Question: There is a un normalized table in my database with name 'details' structure and sample data as below(apologies for image, just thought it would be more comprehensible):

My challenge is to split columns - 'assignee, inventor and ipcsubclass' using delimitor '|' into new tables {'detail_inv' and 'inventors'}, {'detail_asg' and 'assignees'} and {'detail_ipc' and 'ipcsubclasses'}.
In all three cases, table schemas are similar. For example, columns on inventors table- 'id' and 'name' and on detail_inv table- 'detail_id' and 'inventor_id'. There must be only one name per row with all names unique in inventors table and ids to hold relationship in detail_inv table.
I tried stored procedure with below code for inventors- I made 3 procedures for 3 columns:(
'''
drop procedure if exists normalise_details;
delimiter #
create procedure normalise_details()
proc_main:begin
declare v_cursor_done int unsigned default 0;
declare v_post_id int unsigned;
declare v_tags varchar(2048);
declare v_keyword varchar(50);
declare v_keyword_id mediumint unsigned;
declare v_tags_done int unsigned;
declare v_tags_idx int unsigned;
declare v_cursor cursor for select id, inventor from details order by id;
declare continue handler for not found set v_cursor_done = 1;
set autocommit = 0;
open v_cursor;
repeat
fetch v_cursor into v_post_id, v_tags;
set v_tags_done = 0;
set v_tags_idx = 1;
while not v_tags_done do
set v_keyword = substring(v_tags, v_tags_idx,
if(locate('|', v_tags, v_tags_idx) > 0,
locate('|', v_tags, v_tags_idx) - v_tags_idx,
length(v_tags)));
if length(v_keyword) > 0 then
set v_tags_idx = v_tags_idx + length(v_keyword) + 1;
set v_keyword = trim(v_keyword);
insert into inventors (name) values (v_keyword);
select id into v_keyword_id from inventors where name = v_keyword;
insert into details_inv (inventor_id, detail_id) values (v_keyword_id, v_post_id);
else
set v_tags_done = 1;
end if;
end while;
until v_cursor_done end repeat;
close v_cursor;
commit;
end proc_main #
delimiter ;
'''
When I try this on some random test data, it works fine. when i do this on actual table, it doesn't work well. Only partial data is inserted. SQL throws no errors (except for some times: "#1172 - Result consisted of more than one row" or "inventor_id column can't be null")
I tried modifying the code at
<URL> to suit my needs but i failed.
Please help me, my DB table has become a mess and there are about 500,000 rows making it really difficult for me to explode and manage huge arrays on each project(recent project with ~200,000 rows).
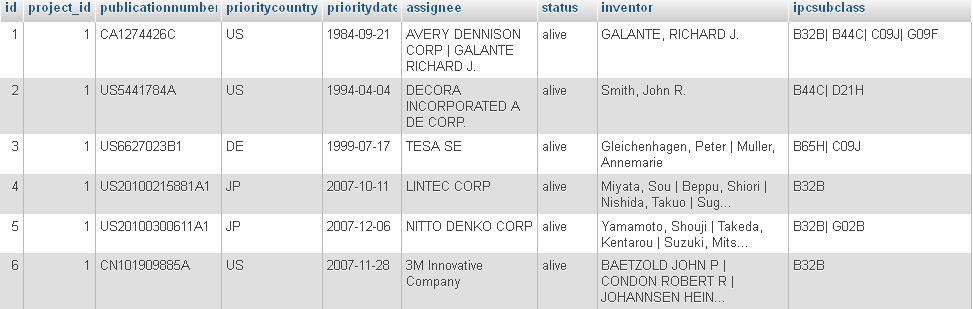
Answer: Looking at RolandoMySQLDBA's post to this <URL> I feel confirmed in my initial reservations regarding triggered stored procedures. However, if you are certain that at any given time only a are changed by user input then it should be possible to put together a fast acting procedure.
However, if there are many users working in parallel they still lock each other out. I don't know whether this will really happen since the stored procedure will not change anything in the 'details' table. If necessary you could check out <URL> for ideas.
TRIGGER
I just extended the SQLfiddle of my previous post to this <URL>, containing the following:
'''
CREATE TRIGGER normdet AFTER INSERT ON detail FOR EACH ROW
BEGIN
DECLARE n int; DECLARE word VARCHAR(64)
;SET n=cntparts(NEW.inventor)
;WHILE n>0 DO
SET word=part(new.inventor,n)
;IF NOT EXISTS (SELECT * FROM inv WHERE invname=word) THEN
INSERT INTO inv (invname) VALUES (word)
;END IF
;INSERT INTO det2inv (didid,diiid)
SELECT NEW.id,invid FROM inv WHERE invname=word
;SET n=n-1
;END WHILE
-- and similar loops for assignee and cls ...
;END;
'''
I also defined another function
'''
CREATE FUNCTION cntparts (var varchar(1024)) RETURNS int
RETURN 1+LENGTH(var)-LENGTH(REPLACE(var,'|',''));
'''
counting the words in a given 'varchar'. This can also be used to create loops instead of my fixed 'UNION' constructs for the base conversion in my first post.
The trigger now takes care of all new 'INSERT's. A similar trigger still needs to be written to do the same for 'UPDATE's. That should not be too hard to do ...
In my SQLfiddle I inserted another row into 'detail' the trigger definition. The results are listed by two comparative SELECT statements, see <URL>.
:
Well, as I suggested in my original answer, you should first import all of the data (without having triggers installed!!!!) and then plough through the 'detail'-table with the 'SELECT/UNION' statements. Before you do that you should find out the maximum number of words in each of the columns 'assignee','inventor' and 'ipsubclass' by using
'''
SELECT MAX(cntparts(inventor)) invcnt,
MAX(cntparts(assignee)) asscnt,
MAX(cntparts(ipsubclass)) clscnt
FROM detail
'''
You can then adjust the number of 'SELECT/UNION' statments needed for each column. Then fill the link tables as shown in the SQLfiddle.
Maybe the whole process takes a while but you can safely work on one table after another (first the actual attribute table and then the associated link-table).
you can activate your trigger which then only work on added lines.